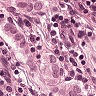
Metastatic tissue present: yes